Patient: sex M, age 42
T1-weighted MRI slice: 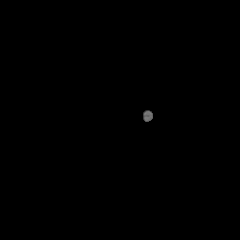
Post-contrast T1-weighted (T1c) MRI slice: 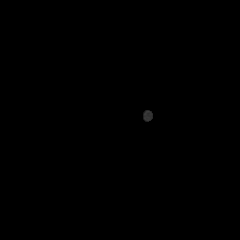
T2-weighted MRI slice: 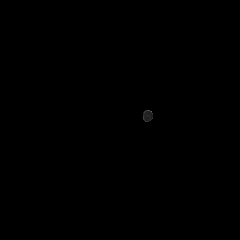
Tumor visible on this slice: no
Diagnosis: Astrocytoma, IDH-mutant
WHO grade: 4